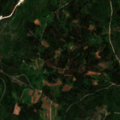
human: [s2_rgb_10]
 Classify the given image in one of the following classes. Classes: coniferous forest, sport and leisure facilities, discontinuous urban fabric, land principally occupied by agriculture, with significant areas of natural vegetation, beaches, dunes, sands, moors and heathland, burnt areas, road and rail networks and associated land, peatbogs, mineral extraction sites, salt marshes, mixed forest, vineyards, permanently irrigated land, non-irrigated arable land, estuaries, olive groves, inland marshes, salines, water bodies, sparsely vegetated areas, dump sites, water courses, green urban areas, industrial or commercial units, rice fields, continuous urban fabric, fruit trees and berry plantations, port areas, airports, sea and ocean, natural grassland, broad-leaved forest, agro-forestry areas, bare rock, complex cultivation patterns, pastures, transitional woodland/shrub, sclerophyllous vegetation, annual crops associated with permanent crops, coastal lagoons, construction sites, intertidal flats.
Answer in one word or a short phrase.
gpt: land principally occupied by agriculture, with significant areas of natural vegetation, mixed forest, sclerophyllous vegetation